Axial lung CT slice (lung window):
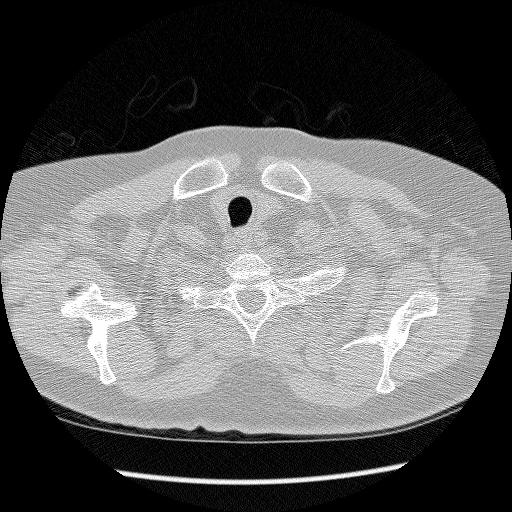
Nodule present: no